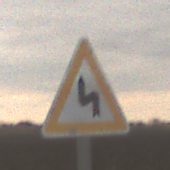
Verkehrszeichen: DoppelkurveZunaechstLinks
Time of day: MorningAfternoon
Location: Outdoor (Nature)
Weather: Overcast
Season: NotSpecified
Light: Natural